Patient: sex F, age 61
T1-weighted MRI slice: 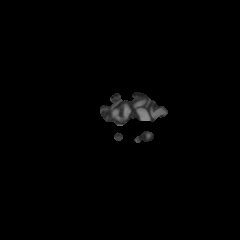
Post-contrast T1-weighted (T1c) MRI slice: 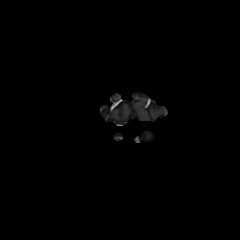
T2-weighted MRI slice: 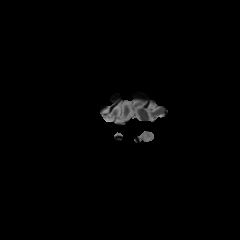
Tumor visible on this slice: no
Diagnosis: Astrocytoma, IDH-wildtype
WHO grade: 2